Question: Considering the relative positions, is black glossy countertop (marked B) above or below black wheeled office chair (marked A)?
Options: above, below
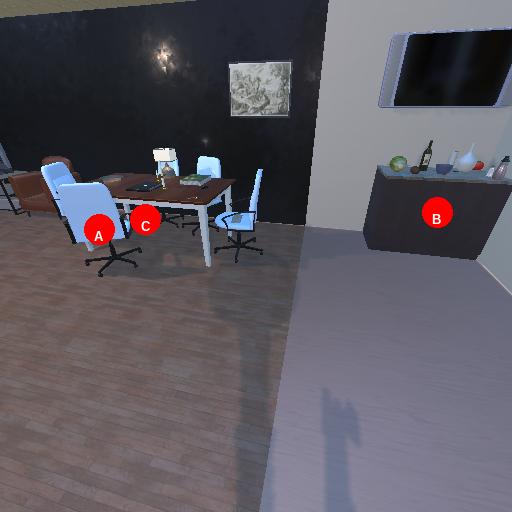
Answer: above